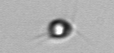
Label: Acanthoica_quattrospina